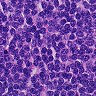
Metastatic tissue present: no